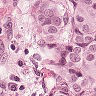
Metastatic tissue present: yes